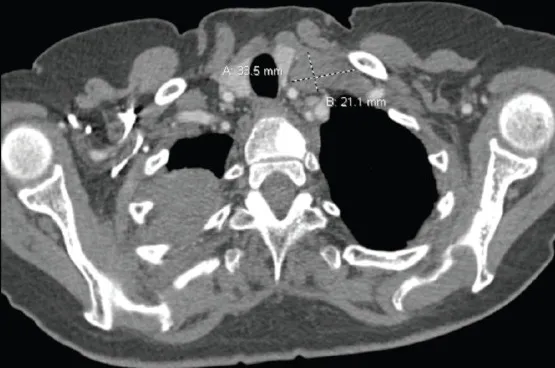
Extensive tumour in the right upper and right middle lobes. Obliteration of the right upper lobe bronchus. There may be some superimposed atelectasis and/or pneumonia. Tumour is contiguous with the right hilum and there is significant adenopathy in the mediastinum and left supraclavicular region. Numerous subcentimetre pulmonary nodules bilaterally, compatible with metastatic disease. T1 sclerotic lesion, worrisome for metastatic disease.
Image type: radiology (ct)